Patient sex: M
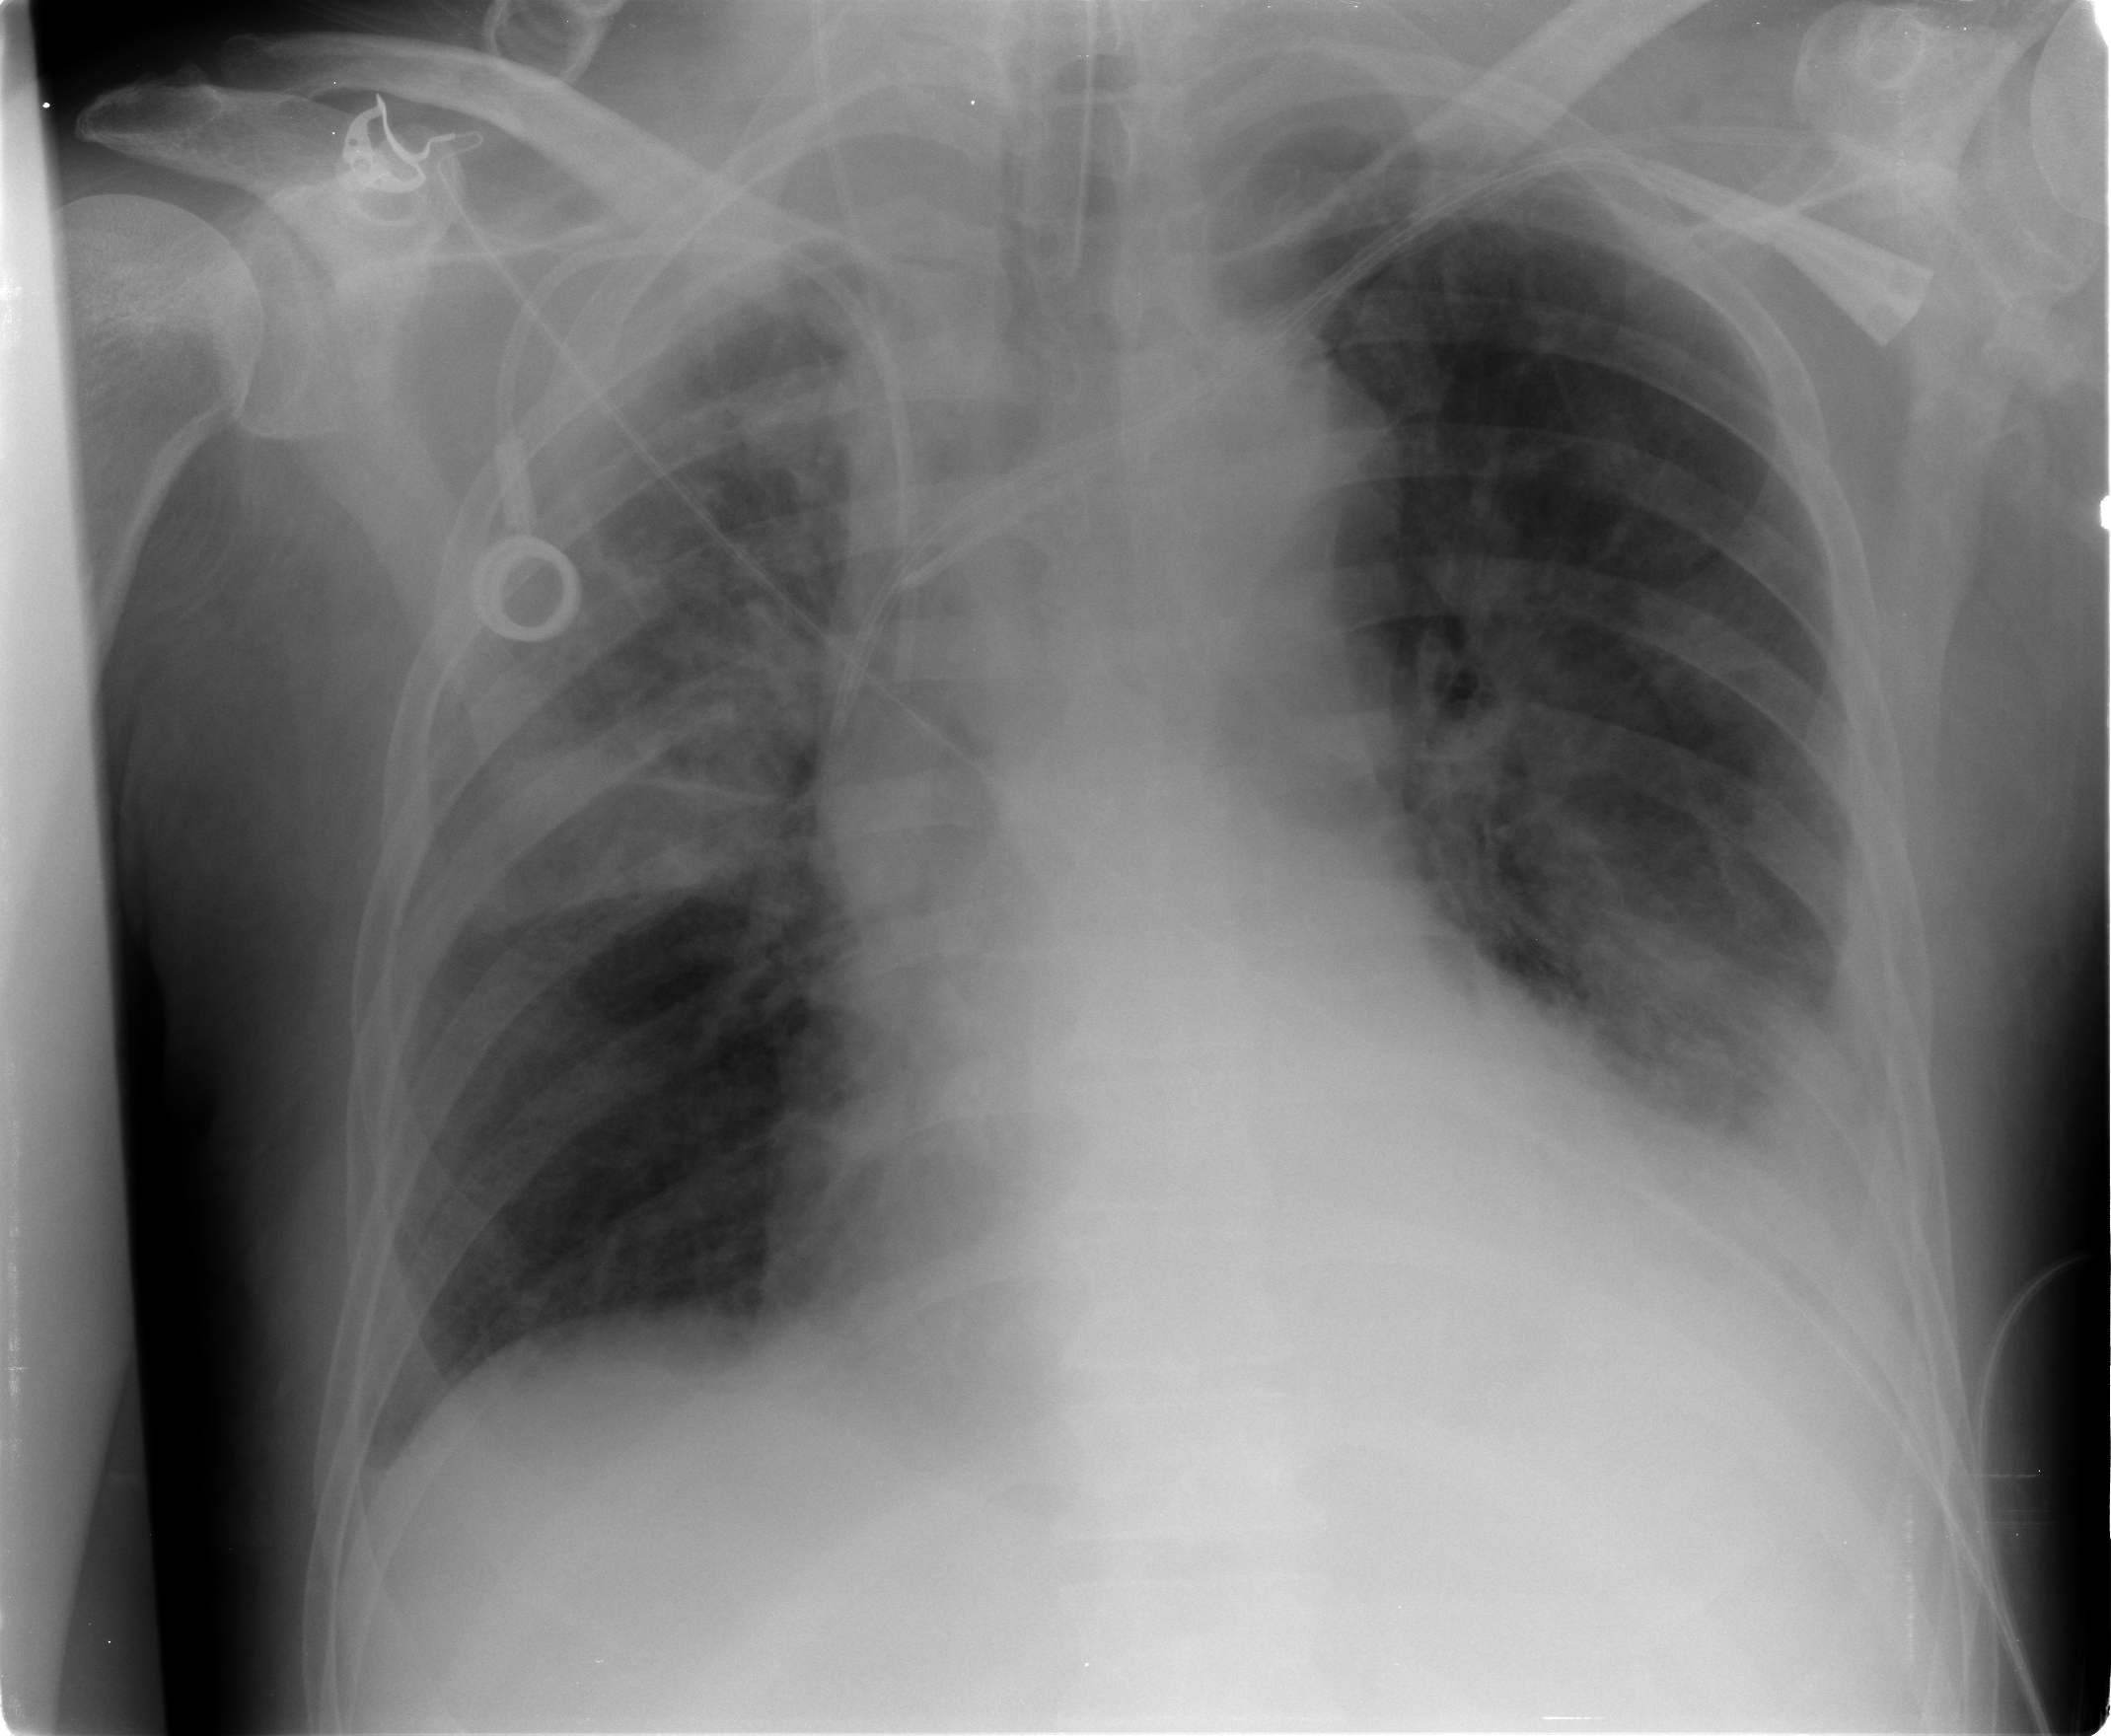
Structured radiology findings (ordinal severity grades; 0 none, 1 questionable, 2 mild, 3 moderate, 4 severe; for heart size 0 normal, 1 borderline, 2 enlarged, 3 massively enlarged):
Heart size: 2
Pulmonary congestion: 1
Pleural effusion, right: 2
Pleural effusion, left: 3
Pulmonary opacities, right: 3
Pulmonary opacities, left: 2
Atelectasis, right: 2
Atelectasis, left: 2